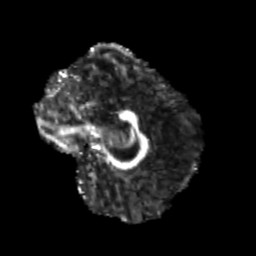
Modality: FA
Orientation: sagittal
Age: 21
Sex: male
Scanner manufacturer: siemens
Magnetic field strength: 3 T
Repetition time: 3.5 s
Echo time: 0.104 s